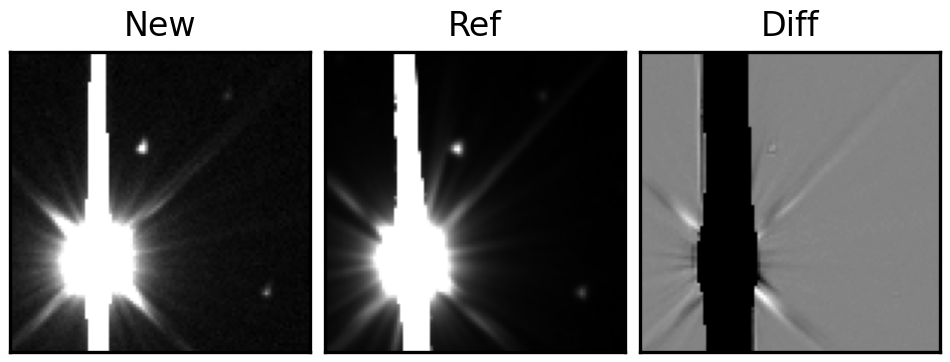
Label: bogus